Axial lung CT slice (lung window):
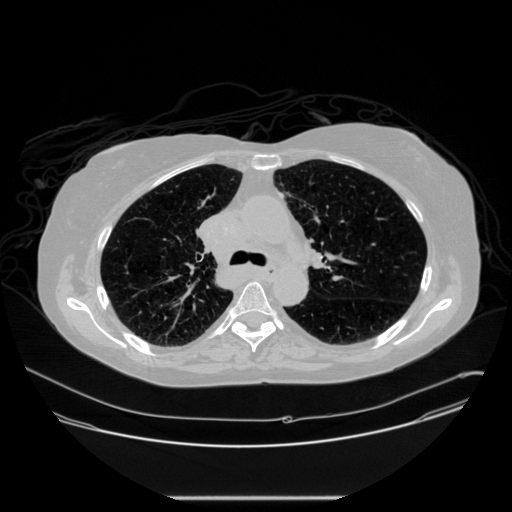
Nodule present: no